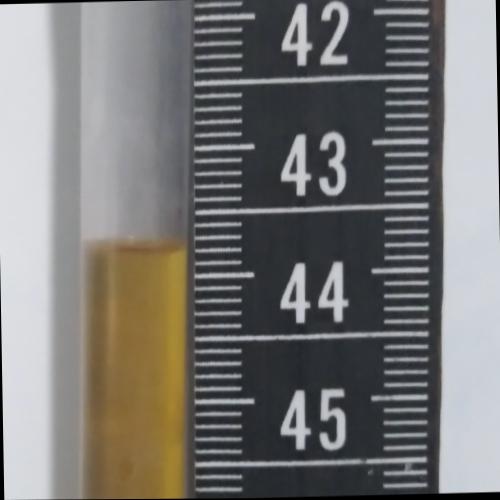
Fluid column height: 43.8 cm